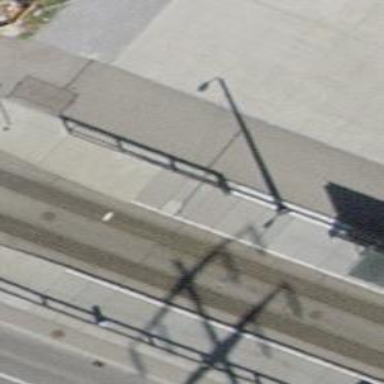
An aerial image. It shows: Tram stop with stop position for public transport.